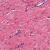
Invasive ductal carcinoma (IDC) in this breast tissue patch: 0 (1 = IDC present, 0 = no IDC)